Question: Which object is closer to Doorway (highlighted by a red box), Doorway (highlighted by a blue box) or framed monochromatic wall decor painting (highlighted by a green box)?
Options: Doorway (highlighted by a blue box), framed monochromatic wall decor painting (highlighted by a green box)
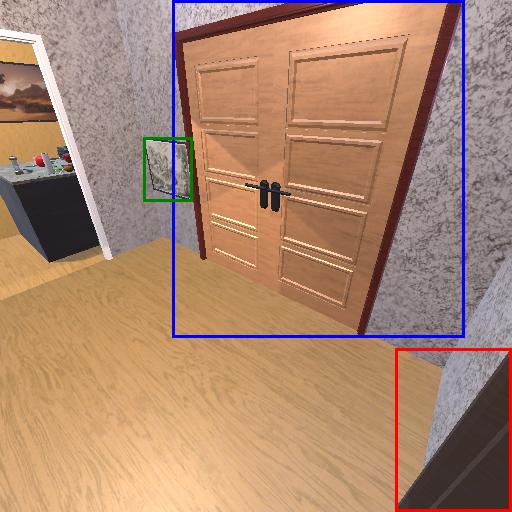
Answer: Doorway (highlighted by a blue box)